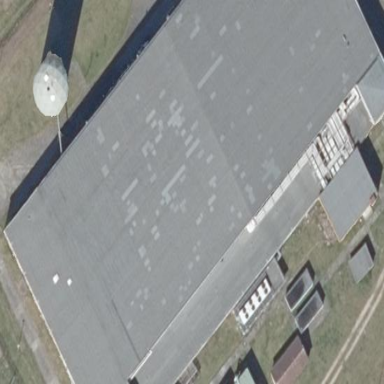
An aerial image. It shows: Hangar building located at airport.